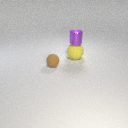
large yellow rubber sphere to the right of small brown rubber sphere